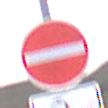
Verkehrszeichen: VerbotDerEinfahrt
Zusatzzeichen unten: MehrspurigeFahrzeugeFrei6
Umgebung: Outdoor, Nature
Tageszeit: Midday
Wetter: Overcast
Licht: Natural
Jahreszeit: NotSpecified
Kontrast: LowContrast